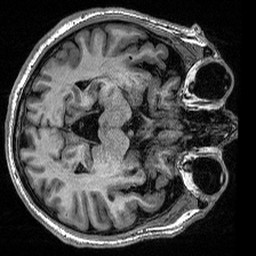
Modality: T1w
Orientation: axial
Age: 58
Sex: male
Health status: healthy
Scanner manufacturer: siemens
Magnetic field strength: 1.5 T
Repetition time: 2.73 s
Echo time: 0.00357 s